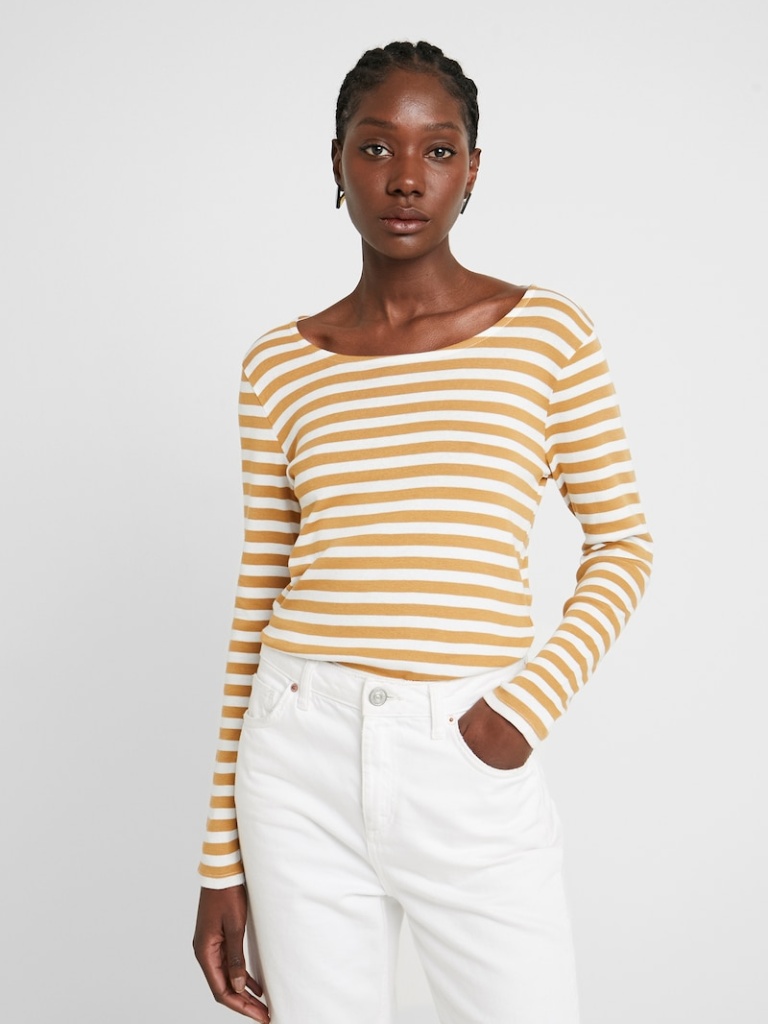
cotton tight a long-sleeved with the sleeves down hip length Fully Tucked in crew t-shirt